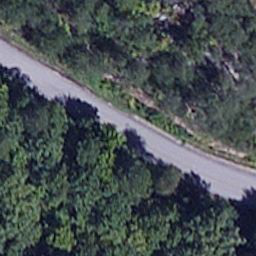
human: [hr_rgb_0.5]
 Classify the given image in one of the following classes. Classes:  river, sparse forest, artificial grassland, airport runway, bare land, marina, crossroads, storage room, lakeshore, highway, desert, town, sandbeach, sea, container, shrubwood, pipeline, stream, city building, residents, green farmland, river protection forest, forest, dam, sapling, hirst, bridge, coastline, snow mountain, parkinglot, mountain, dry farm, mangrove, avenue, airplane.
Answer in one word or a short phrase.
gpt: avenue